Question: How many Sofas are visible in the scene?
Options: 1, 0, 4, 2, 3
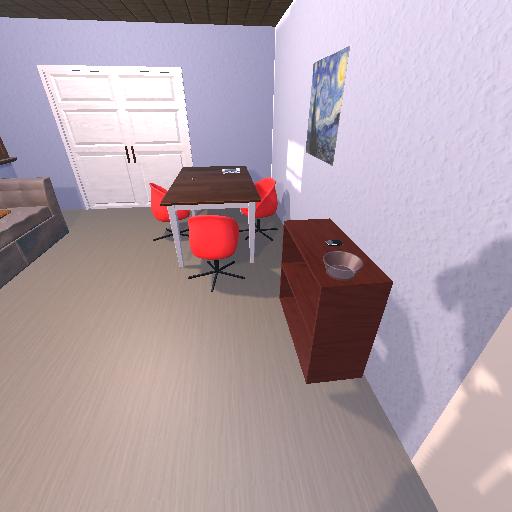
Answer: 1